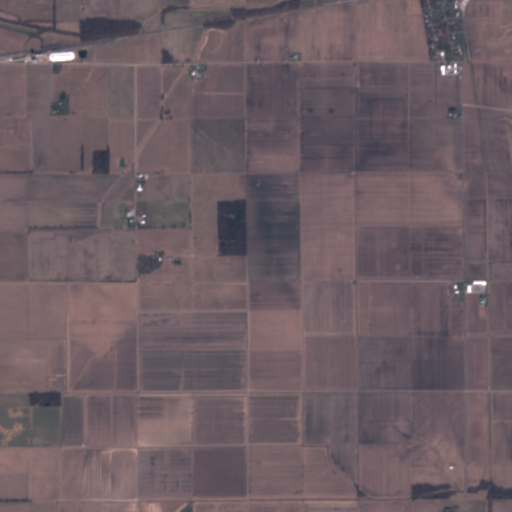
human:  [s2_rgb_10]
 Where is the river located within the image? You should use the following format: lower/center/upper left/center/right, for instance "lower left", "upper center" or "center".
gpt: The river is located in the right of the image.
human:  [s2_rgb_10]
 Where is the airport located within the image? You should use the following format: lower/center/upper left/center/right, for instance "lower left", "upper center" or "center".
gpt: There is no airport in the image.